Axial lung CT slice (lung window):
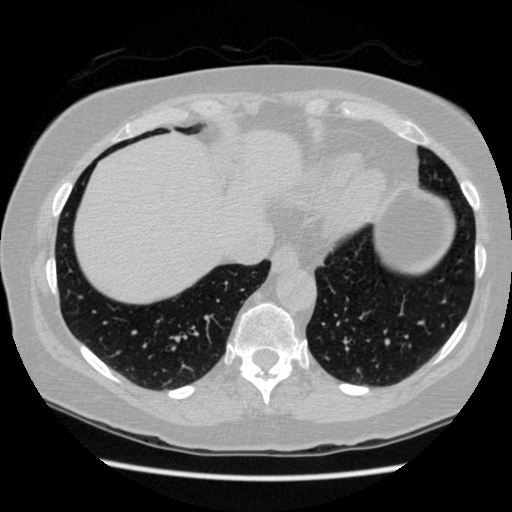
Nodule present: no